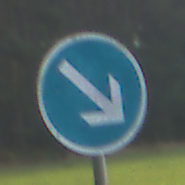
Verkehrszeichen: VorgeschriebeneVorbeifahrtRechts
Umgebung: Outdoor, Nature
Tageszeit: SunriseSunset
Wetter: PartlyCloudy
Licht: Natural
Jahreszeit: NotSpecified
Kontrast: MediumContrast